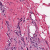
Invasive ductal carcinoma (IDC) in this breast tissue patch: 0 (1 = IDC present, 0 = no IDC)